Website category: university
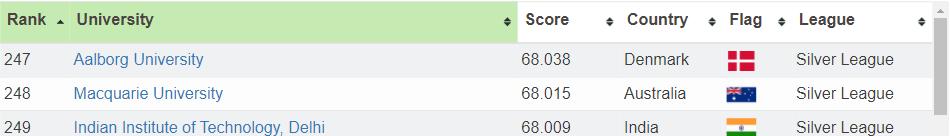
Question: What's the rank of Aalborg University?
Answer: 247

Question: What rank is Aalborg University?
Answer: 247

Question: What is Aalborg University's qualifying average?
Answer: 247

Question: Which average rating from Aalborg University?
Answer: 247

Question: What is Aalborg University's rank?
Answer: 247

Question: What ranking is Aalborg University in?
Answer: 247

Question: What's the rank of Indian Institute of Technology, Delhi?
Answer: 249

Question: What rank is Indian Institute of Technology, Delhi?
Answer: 249

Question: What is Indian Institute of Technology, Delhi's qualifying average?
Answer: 249

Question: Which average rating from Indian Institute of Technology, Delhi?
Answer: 249

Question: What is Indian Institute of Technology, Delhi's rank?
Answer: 249

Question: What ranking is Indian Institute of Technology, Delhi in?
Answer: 249

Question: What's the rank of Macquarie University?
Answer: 248

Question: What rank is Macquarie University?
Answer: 248

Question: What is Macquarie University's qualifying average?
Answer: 248

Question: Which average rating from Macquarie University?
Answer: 248

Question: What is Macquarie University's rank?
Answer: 248

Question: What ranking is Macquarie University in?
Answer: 248

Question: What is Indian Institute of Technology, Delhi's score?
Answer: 68.009

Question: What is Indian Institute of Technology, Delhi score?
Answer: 68.009

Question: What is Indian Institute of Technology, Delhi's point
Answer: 68.009

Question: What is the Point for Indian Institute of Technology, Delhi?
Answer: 68.009

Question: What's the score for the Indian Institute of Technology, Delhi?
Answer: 68.009

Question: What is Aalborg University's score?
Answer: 68.038

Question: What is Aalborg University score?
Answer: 68.038

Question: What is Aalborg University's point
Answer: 68.038

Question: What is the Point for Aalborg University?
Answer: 68.038

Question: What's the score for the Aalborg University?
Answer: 68.038

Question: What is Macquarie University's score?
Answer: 68.015

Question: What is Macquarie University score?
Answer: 68.015

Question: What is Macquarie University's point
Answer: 68.015

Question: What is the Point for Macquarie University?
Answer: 68.015

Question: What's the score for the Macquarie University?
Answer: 68.015

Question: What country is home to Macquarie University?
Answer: Australia

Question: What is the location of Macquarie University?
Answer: Australia

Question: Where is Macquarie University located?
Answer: Australia

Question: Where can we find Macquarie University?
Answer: Australia

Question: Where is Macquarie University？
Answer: Australia

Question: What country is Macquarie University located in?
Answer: Australia

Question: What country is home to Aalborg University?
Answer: Denmark

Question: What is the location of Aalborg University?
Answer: Denmark

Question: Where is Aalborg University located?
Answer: Denmark

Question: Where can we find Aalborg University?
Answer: Denmark

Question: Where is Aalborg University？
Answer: Denmark

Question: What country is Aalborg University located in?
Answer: Denmark

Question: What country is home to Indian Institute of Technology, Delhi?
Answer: India

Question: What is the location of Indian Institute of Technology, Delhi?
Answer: India

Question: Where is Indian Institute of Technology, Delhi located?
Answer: India

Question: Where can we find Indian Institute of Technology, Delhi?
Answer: India

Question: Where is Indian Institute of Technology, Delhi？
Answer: India

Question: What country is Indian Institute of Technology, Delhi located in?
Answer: India

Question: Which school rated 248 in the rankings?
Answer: Macquarie University

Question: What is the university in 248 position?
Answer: Macquarie University

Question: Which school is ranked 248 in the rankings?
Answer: Macquarie University

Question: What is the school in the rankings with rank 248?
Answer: Macquarie University

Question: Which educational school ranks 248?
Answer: Macquarie University

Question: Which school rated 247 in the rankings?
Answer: Aalborg University

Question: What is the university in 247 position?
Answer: Aalborg University

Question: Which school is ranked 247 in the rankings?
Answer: Aalborg University

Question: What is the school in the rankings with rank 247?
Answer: Aalborg University

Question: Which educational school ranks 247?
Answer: Aalborg University

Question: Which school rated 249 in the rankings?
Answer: Indian Institute of Technology, Delhi

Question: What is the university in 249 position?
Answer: Indian Institute of Technology, Delhi

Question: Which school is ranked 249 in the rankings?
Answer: Indian Institute of Technology, Delhi